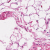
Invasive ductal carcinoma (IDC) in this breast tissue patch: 0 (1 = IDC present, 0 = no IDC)